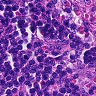
Metastatic tissue present: no